Question: How many ricochets will a ball launched from (1.0, 1.0) at 80° need to hit the target at (9.0, 9.0)? The ball reflects perfectly off the arena walls and mirror-obstacles.
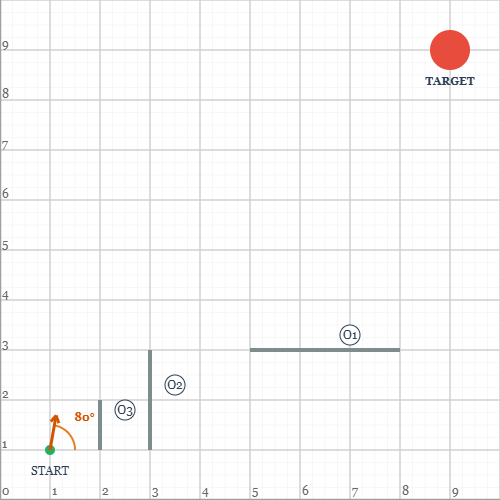
Answer: 5